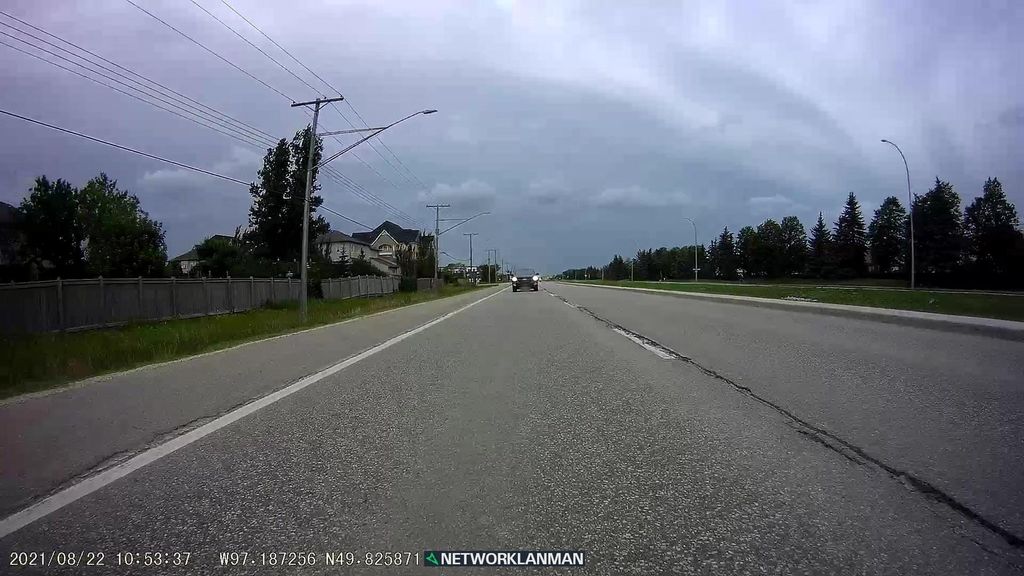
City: winnipeg